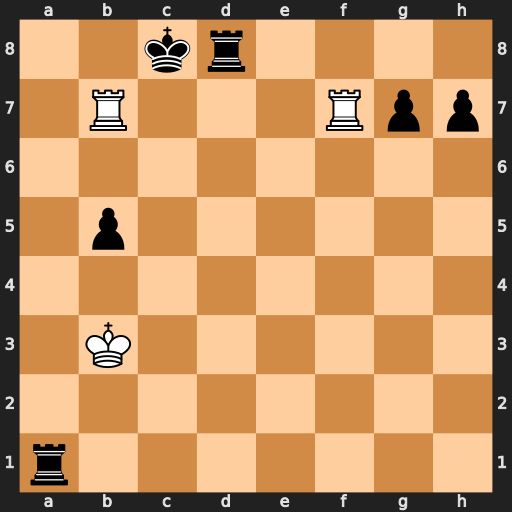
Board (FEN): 2kr4/1R3Rpp/8/1p6/8/1K6/8/r7
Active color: w
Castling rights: -
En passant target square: -
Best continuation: Rfc7#